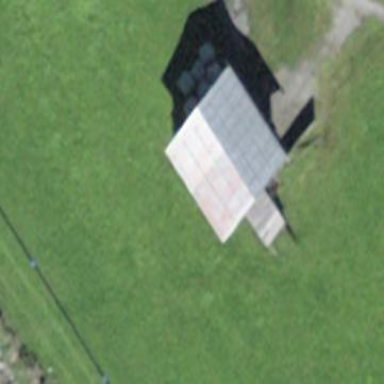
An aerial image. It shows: Shed building.